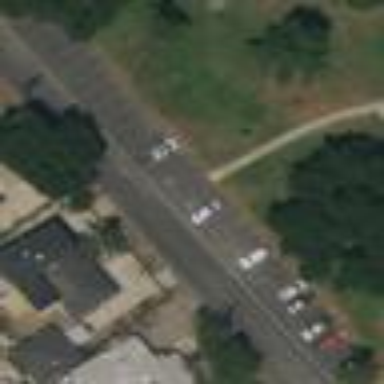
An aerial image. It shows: Street side parking area.